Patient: sex M, age 33
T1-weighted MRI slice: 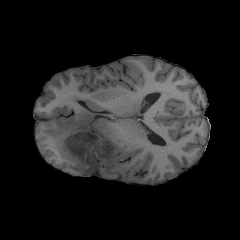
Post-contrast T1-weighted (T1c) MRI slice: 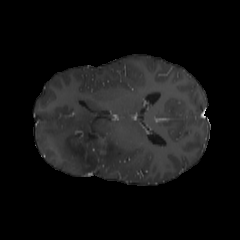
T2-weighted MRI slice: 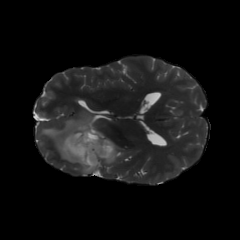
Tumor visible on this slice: yes
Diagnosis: Astrocytoma, IDH-mutant
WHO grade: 4